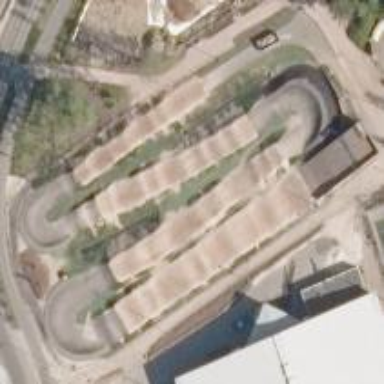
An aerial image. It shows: Fine gravel pitch designated for BMX sport activities.